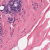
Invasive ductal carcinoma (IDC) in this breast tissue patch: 0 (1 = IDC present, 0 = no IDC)